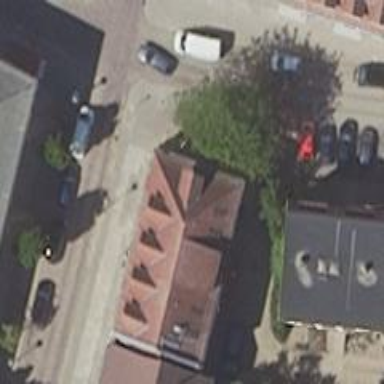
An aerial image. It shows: Broadleaved deciduous tree along the street.